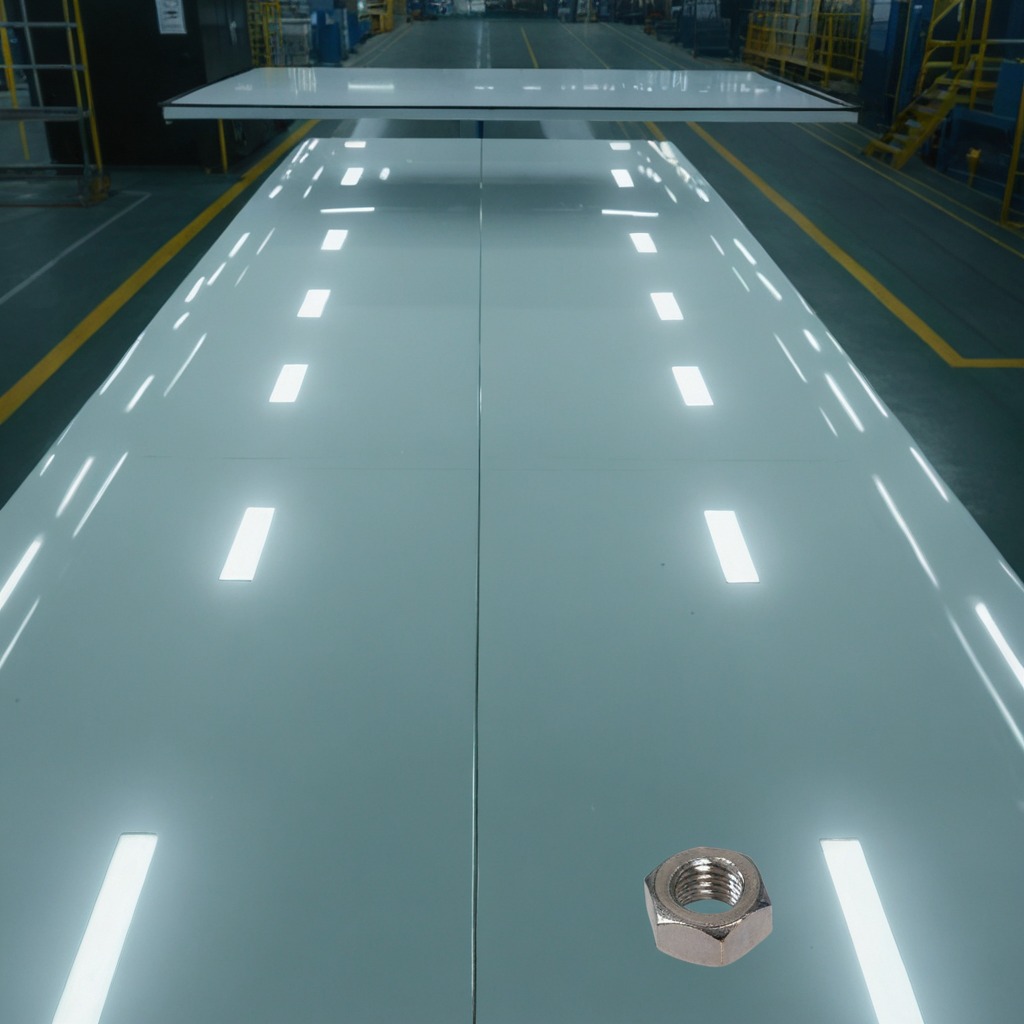
A metal nut is lying on the table in a ship maintenance bay.